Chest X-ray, PA view. Patient: 17 years old, sex F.
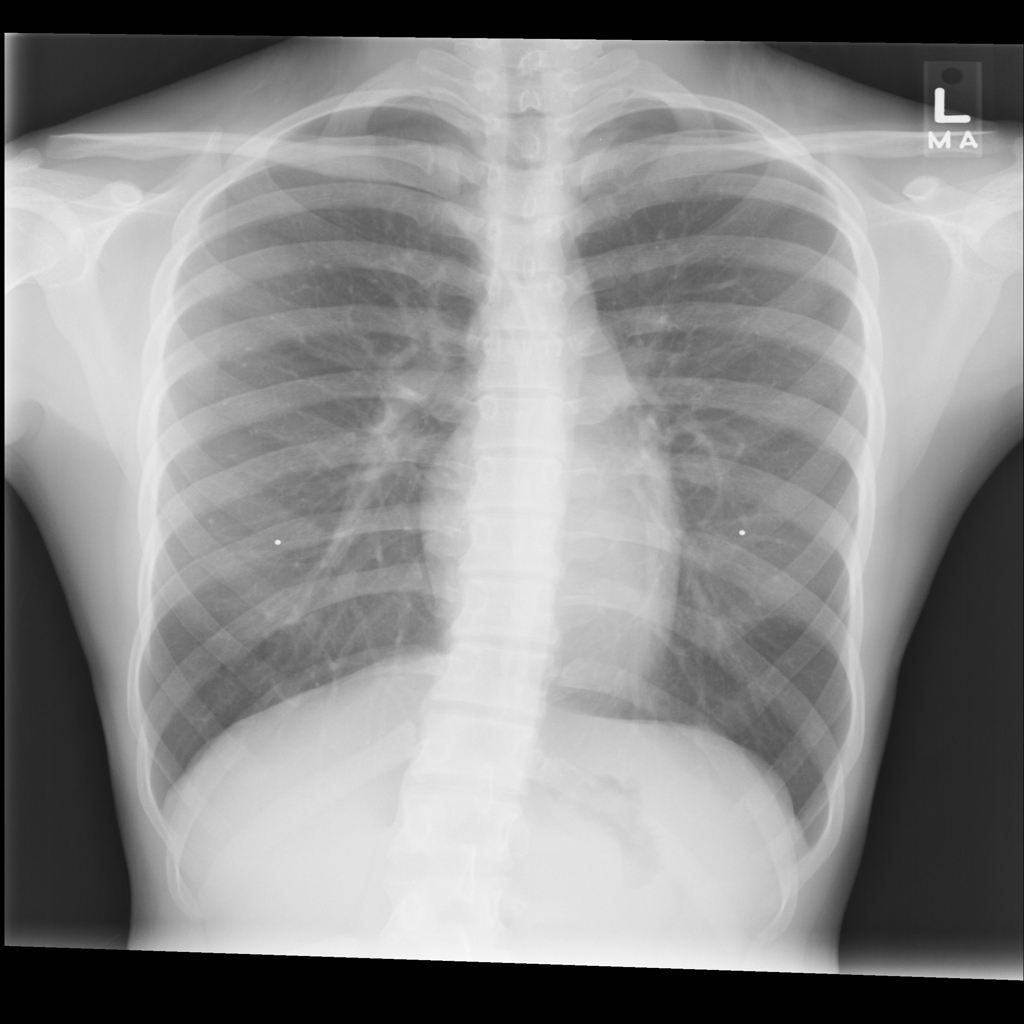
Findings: No Finding